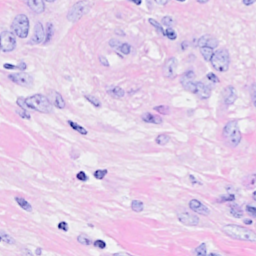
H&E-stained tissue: Breast